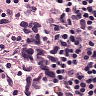
Metastatic tissue present: yes